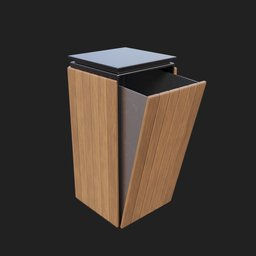
Label: tools